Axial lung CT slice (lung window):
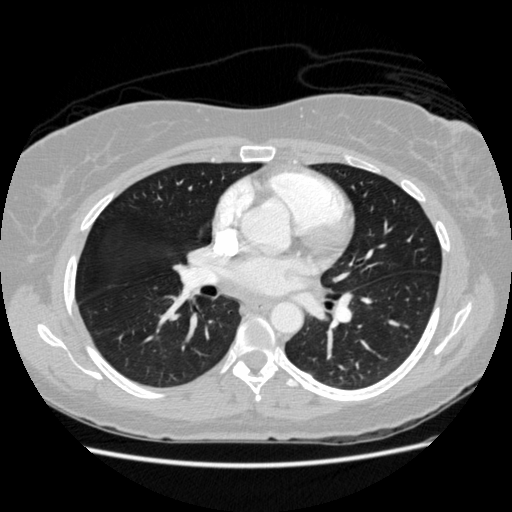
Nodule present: no